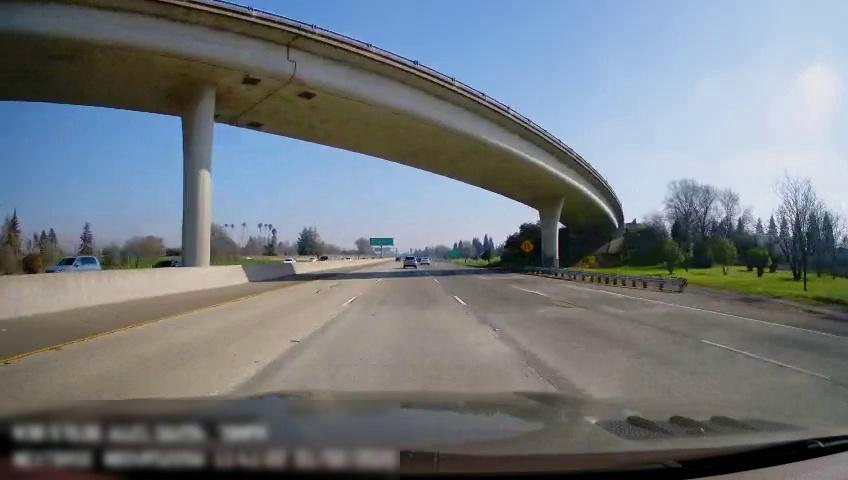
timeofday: Day
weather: Sunny
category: Vehicles | SUV
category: Vehicles | Car
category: Vehicles | SUV
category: Drivable Space
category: Vehicles | SUV
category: Vehicles | Car
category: Lanes | Current Lane
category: Lanes | Current Lane
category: Lanes | Current Lane
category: Lanes | Alternate Lane
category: Lanes | Alternate Lane
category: Traffic | Signs
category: Traffic | Signs
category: Traffic | Signs